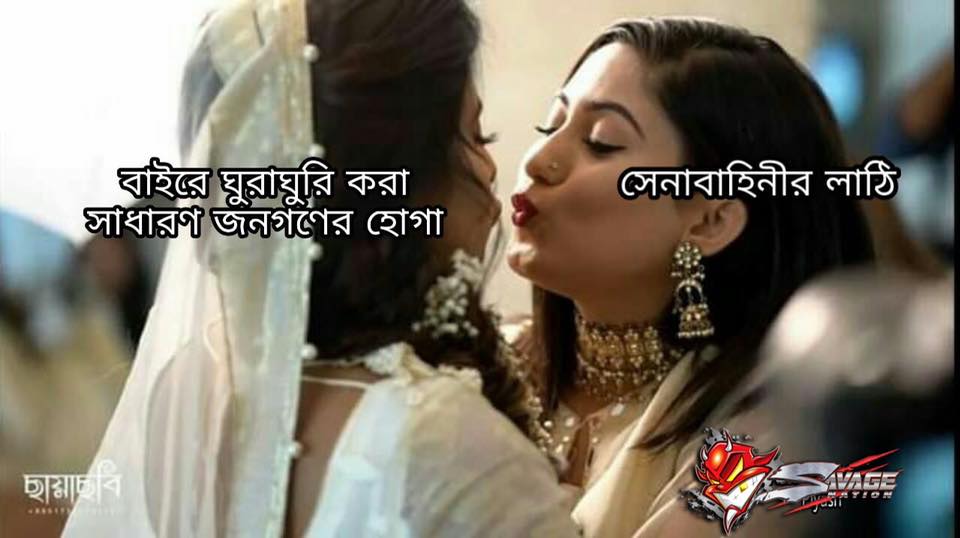
Caption: বাইরে ঘুরাঘুরি করা সাধারণ জনগণের হোগা     সেনাবাহিনীর লাঠি
Label: hate